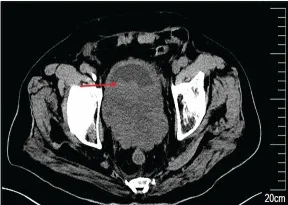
Preoperative computed tomography (CT) scans. (B) Indistinct demarcation of the prostate from the posterior bladder wall. The red arrow indicates the site of the lesion.
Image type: radiology (ct)